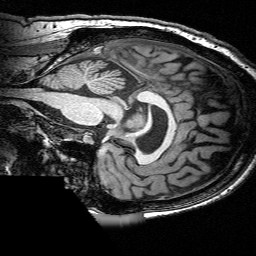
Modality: T1w
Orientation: sagittal
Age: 60
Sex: male
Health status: ill
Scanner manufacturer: siemens
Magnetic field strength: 3 T
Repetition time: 0.0025 s
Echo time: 0.00336 s